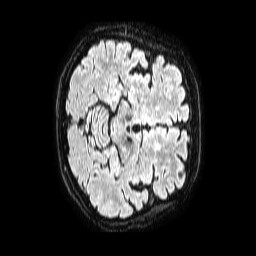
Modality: FLAIR
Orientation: axial
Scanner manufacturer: philips
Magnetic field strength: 1.5 T
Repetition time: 4.8 s
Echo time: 0.3 s